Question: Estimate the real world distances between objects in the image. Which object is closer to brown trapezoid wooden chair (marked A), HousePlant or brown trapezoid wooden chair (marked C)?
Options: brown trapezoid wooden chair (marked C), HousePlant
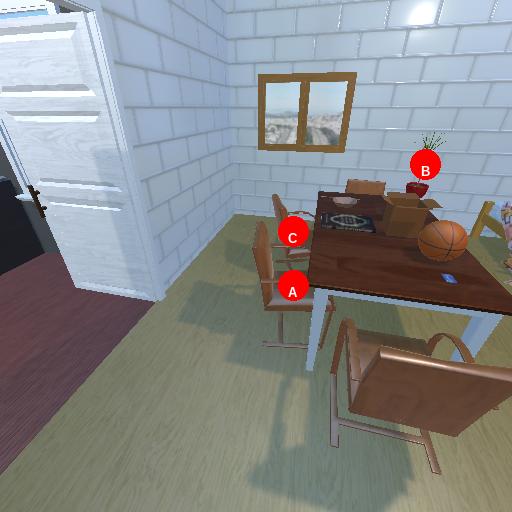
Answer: brown trapezoid wooden chair (marked C)